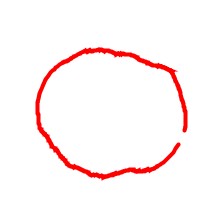
Shape: circle